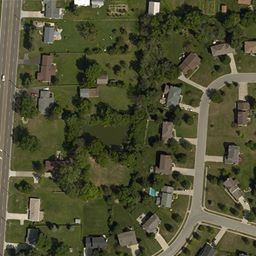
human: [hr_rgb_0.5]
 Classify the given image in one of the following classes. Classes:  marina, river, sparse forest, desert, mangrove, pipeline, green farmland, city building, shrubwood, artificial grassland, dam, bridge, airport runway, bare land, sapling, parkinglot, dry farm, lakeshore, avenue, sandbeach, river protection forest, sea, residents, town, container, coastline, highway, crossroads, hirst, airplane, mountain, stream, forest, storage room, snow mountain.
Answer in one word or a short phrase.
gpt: town